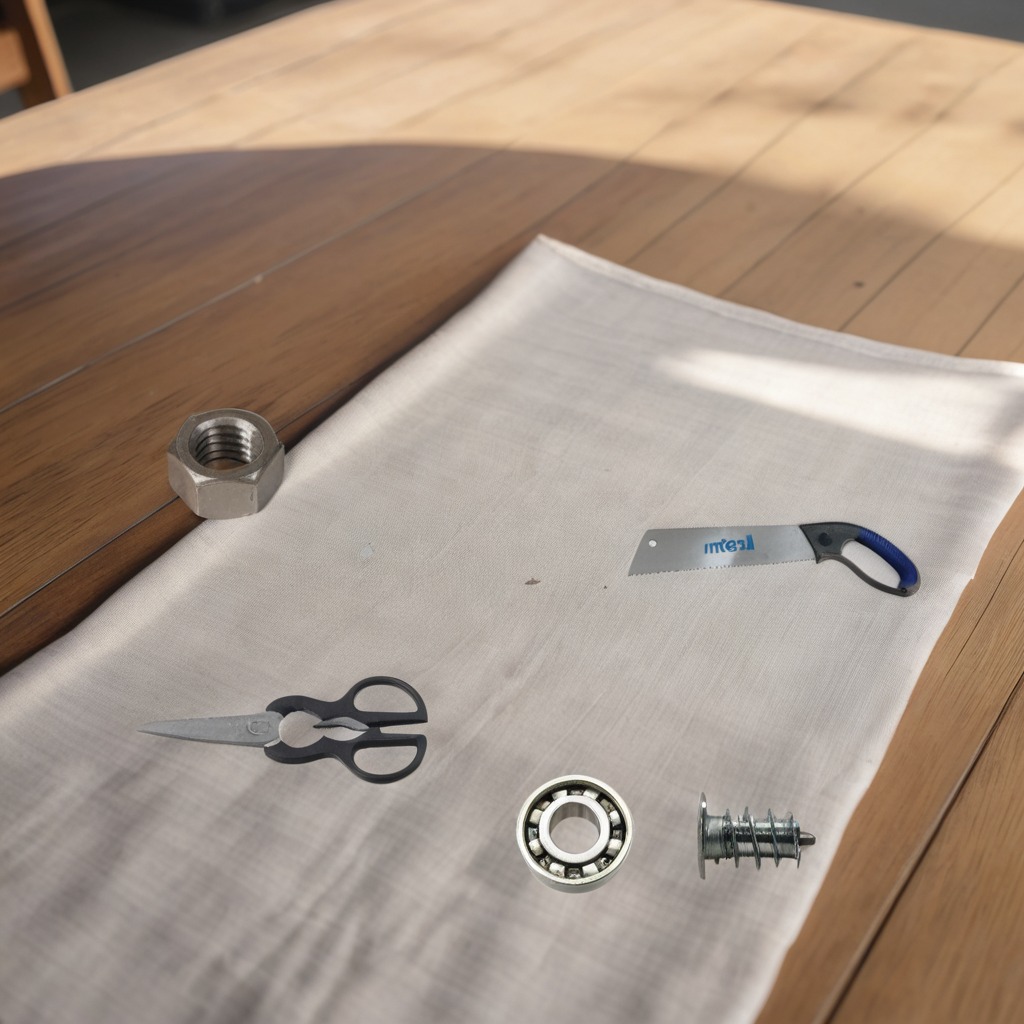
A metal ball bearing, a metal machine screw, a handheld metal saw, a metal nut, and a pair of scissors are lying on a wooden table.